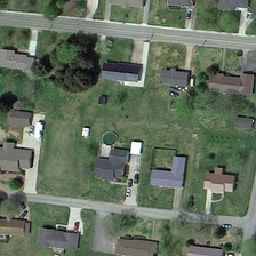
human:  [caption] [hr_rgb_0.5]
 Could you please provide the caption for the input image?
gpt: The tree is dark green grass.

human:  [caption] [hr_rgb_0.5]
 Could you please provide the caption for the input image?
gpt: The trees are dark green and the grass is green.

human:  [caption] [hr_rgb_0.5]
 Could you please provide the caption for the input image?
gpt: Plants around the house

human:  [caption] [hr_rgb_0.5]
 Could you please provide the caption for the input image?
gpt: There are many plants around the house.

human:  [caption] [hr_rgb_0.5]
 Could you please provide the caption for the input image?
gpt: The tree is the dark green grass is green.